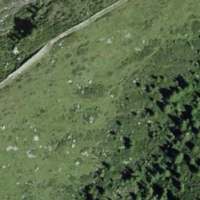
EUNIS habitat code: 23
Species observed at this site:
Geum montanum